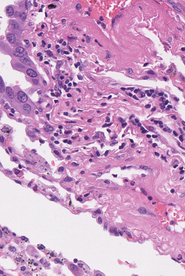
Tumor epithelial tissue: yes
Tumor-associated stroma tissue: yes
Normal tissue: no